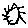
Label: sun